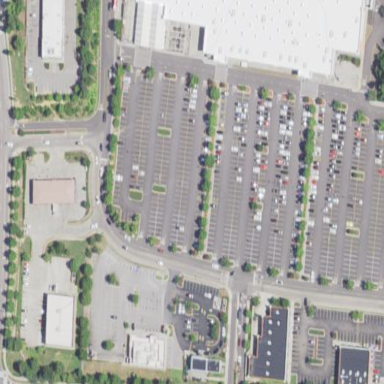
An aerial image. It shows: Parking area with asphalt surface.